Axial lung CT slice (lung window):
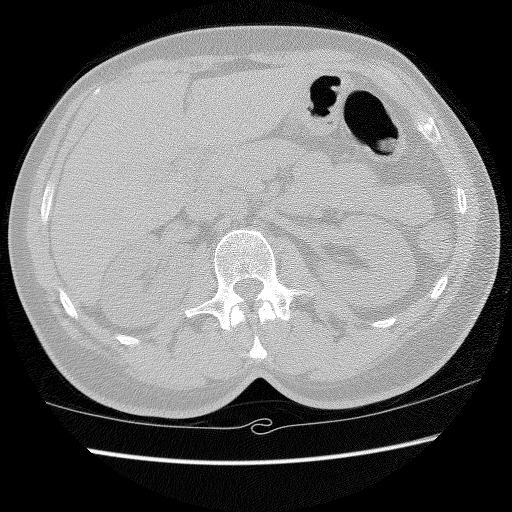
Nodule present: no